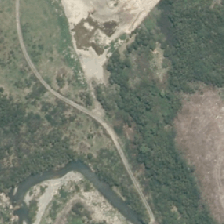
Land cover: low_producing_grassland